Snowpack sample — Loveland Pass, Silver Plume, Colorado, USA (1/12/25, 11:40 AM MST)
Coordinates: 39.66, -105.88
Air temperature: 7 °F
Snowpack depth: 140 cm
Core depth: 10 cm
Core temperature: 41 °F
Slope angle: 11°, slope face: 30°
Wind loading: high
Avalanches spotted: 2
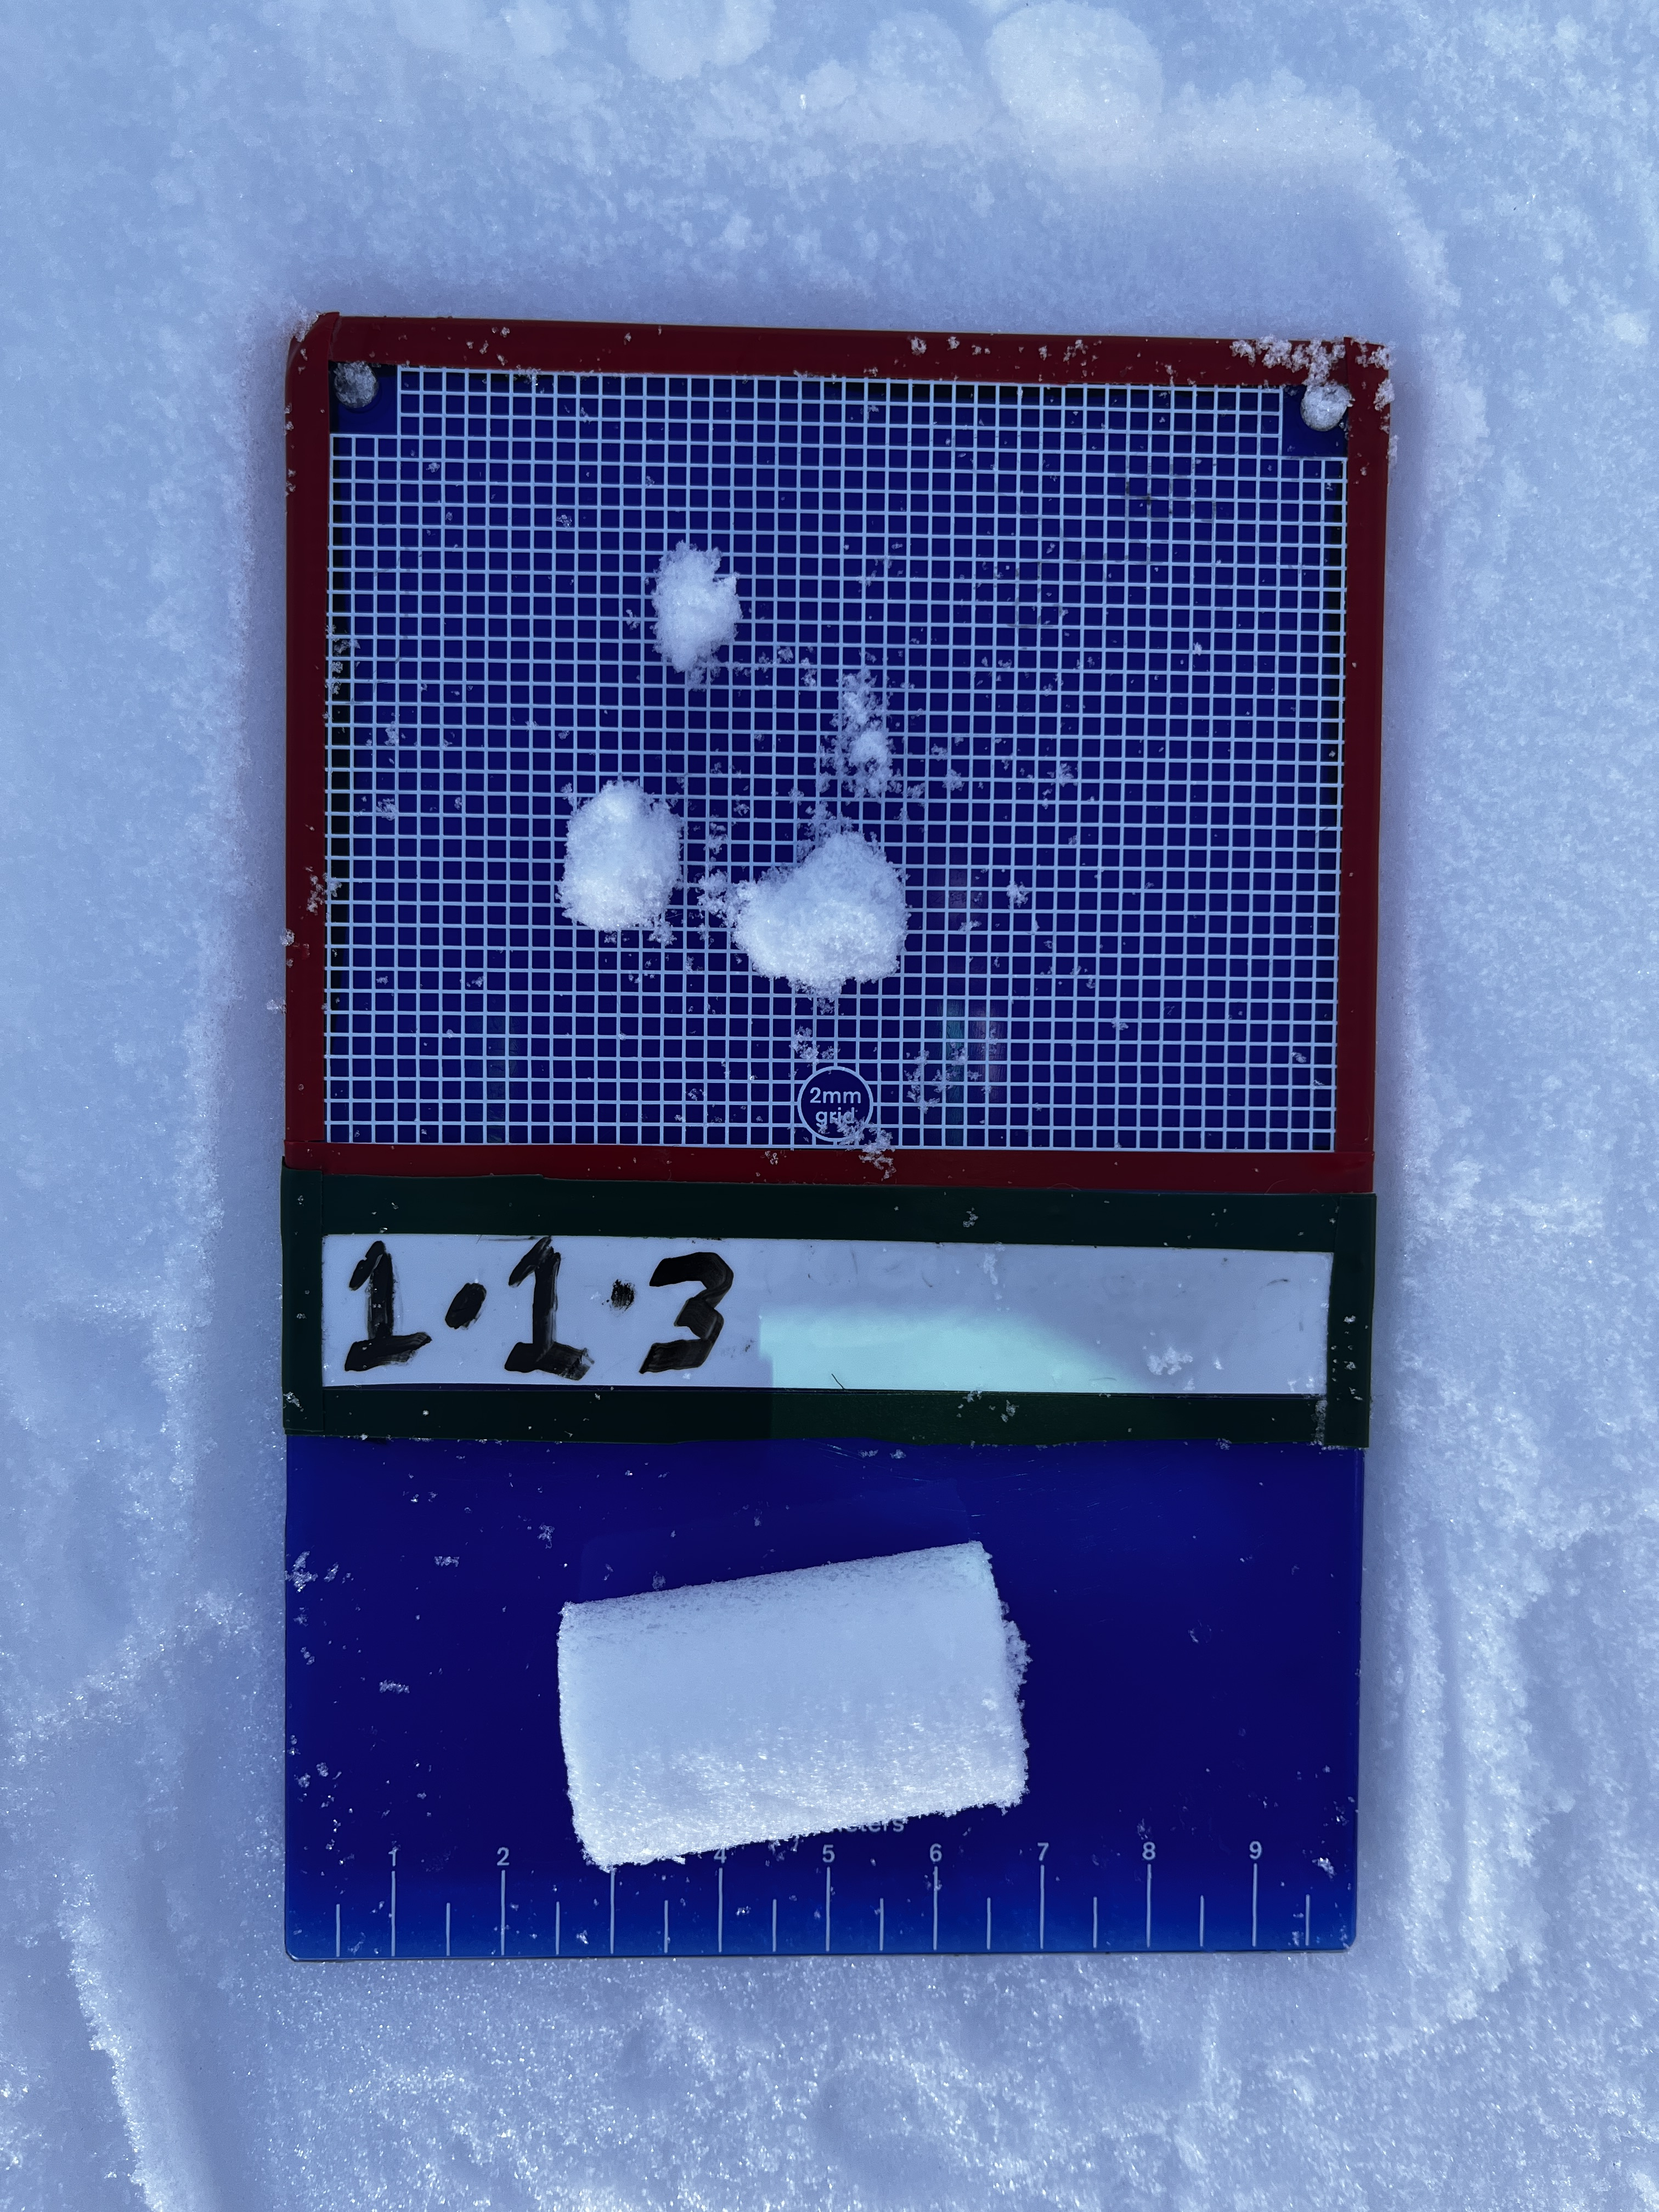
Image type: crystal_card
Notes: Pilot using slightly modified coring method that took too large segment for snow profile picturing, advised not to use in higher level models. Two avalanche on south face nearby, partially cloudy with light snow in the last 24 hours. Lots of wind loading on eastern features.